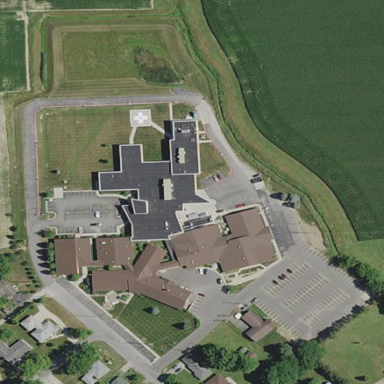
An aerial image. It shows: Hospital providing healthcare services.